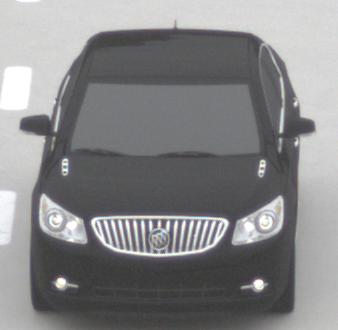
Make: Buick
Model: LaCrosse
Detailed model: Gen. 2
Model produced from: 2009
Model produced until: 2016
Doors: 4
Color: black
Road condition: dry road
Daytime: midday
Contrast: low contrast